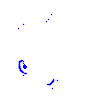
Particle: proton